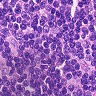
Metastatic tissue present: no